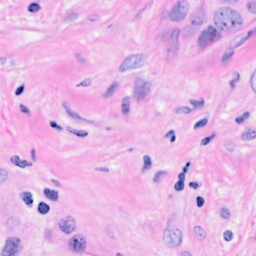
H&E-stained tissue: Breast